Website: home-depot
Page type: customer-info-address
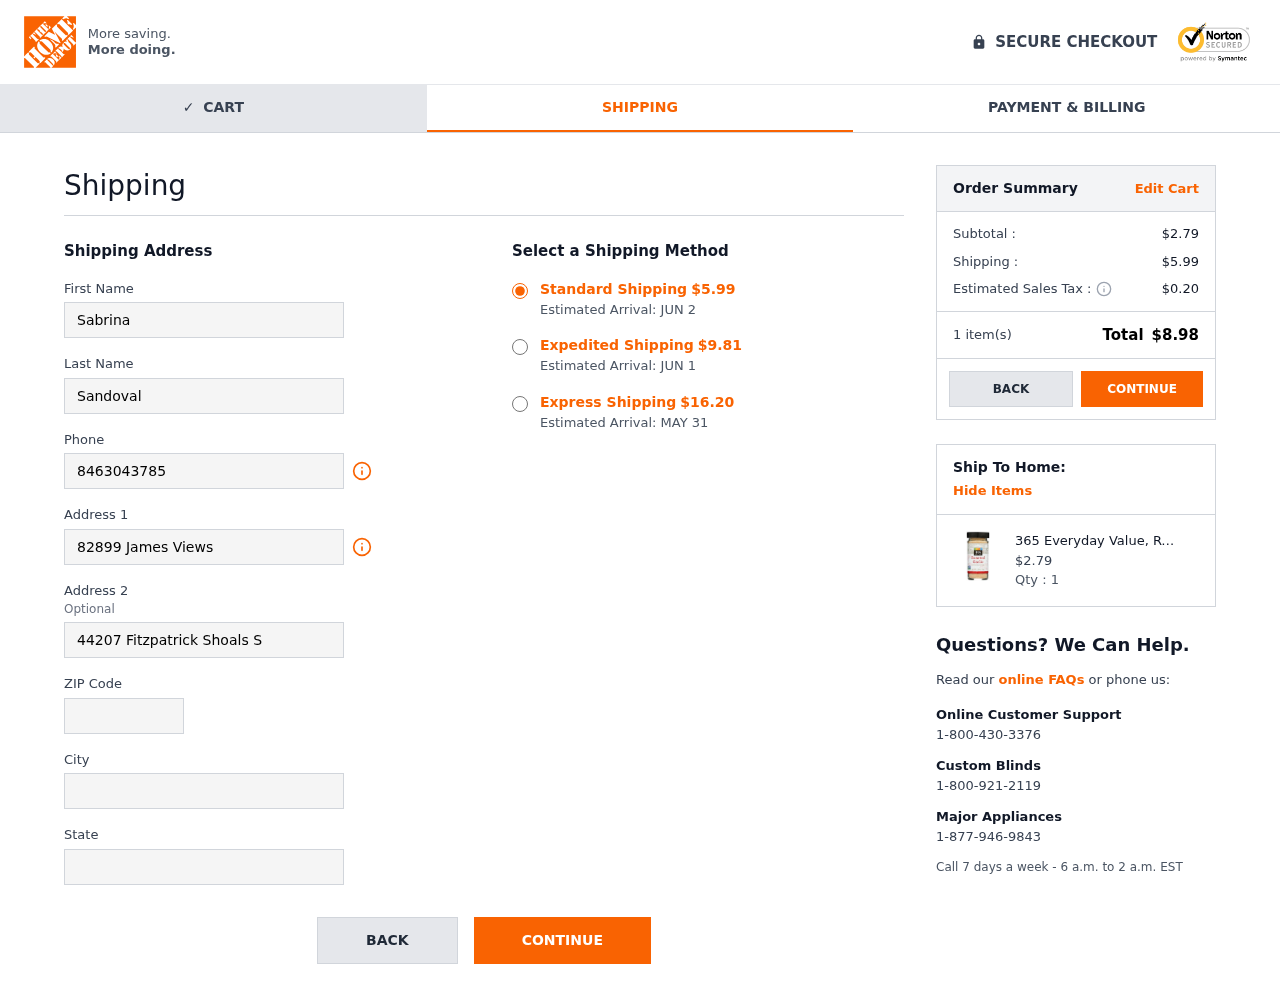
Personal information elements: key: PII_CITY
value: Wigginschester
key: PII_FIRSTNAME
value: Sabrina
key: PII_LASTNAME
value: Sandoval
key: PII_PHONE
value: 8463043785
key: PII_POSTCODE
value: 97085
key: PII_STATE
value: Vermont
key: PII_STREET
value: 82899 James Views
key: PII_STREET2
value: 44207 Fitzpatrick Shoals Suite 618
Product elements: key: PRODUCT1_NAME
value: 365 Everyday Value, Roasted Garlic, 2.8 oz
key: PRODUCT1_PRICE
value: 2.79
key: PRODUCT1_QUANTITY
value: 1
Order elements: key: ORDER_SHIPPING_COST
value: $5.99
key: ORDER_DELIVERY_DATE
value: Estimated Arrival: JUN 2
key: ORDER_SHIPPING_COST_EXPEDITED
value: $9.81
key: ORDER_DELIVERY_DATE_EXPEDITED
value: Estimated Arrival: JUN 1
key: ORDER_SHIPPING_COST_EXPRESS
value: $16.20
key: ORDER_DELIVERY_DATE_EXPRESS
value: Estimated Arrival: MAY 31
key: ORDER_SUBTOTAL
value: $2.79
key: ORDER_TAX
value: $0.20
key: ORDER_NUM_ITEMS
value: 1 item(s)
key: ORDER_TOTAL
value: $8.98